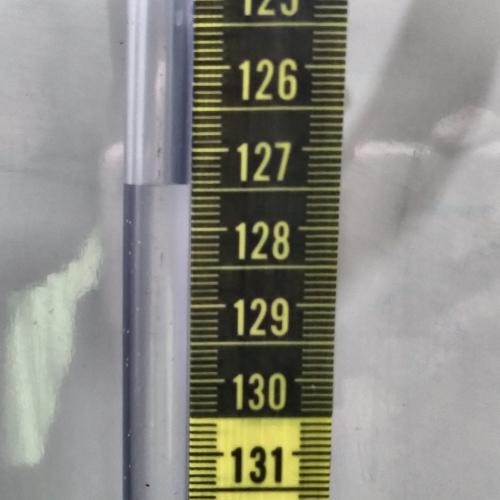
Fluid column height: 127.4 cm